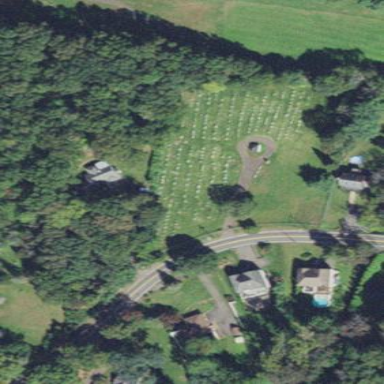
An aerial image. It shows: Private cemetery with the landuse designated as cemetery.